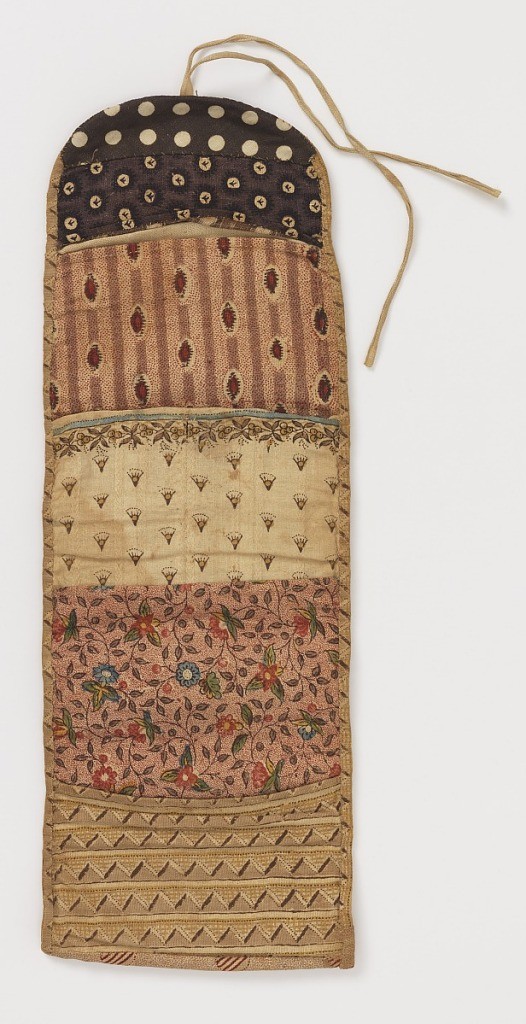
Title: Needle case
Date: after 1838
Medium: cotton, linen Technique: printed fabrics, stitched
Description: Folding oblong needle case made of seven different printed cottons; four pockets, one with a piece of wool for needles. In one pocket a small semicircle of newspaper dated 1838.